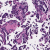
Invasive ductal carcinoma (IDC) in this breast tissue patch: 1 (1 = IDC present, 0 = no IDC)